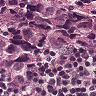
Metastatic tissue present: yes